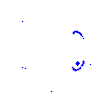
Particle: kaon